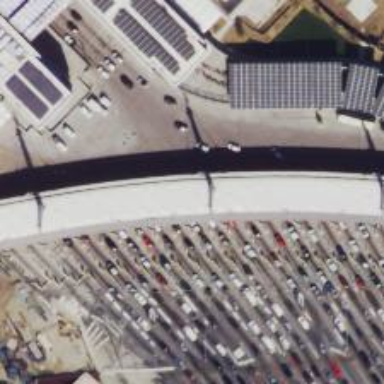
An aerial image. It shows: Border control barrier.